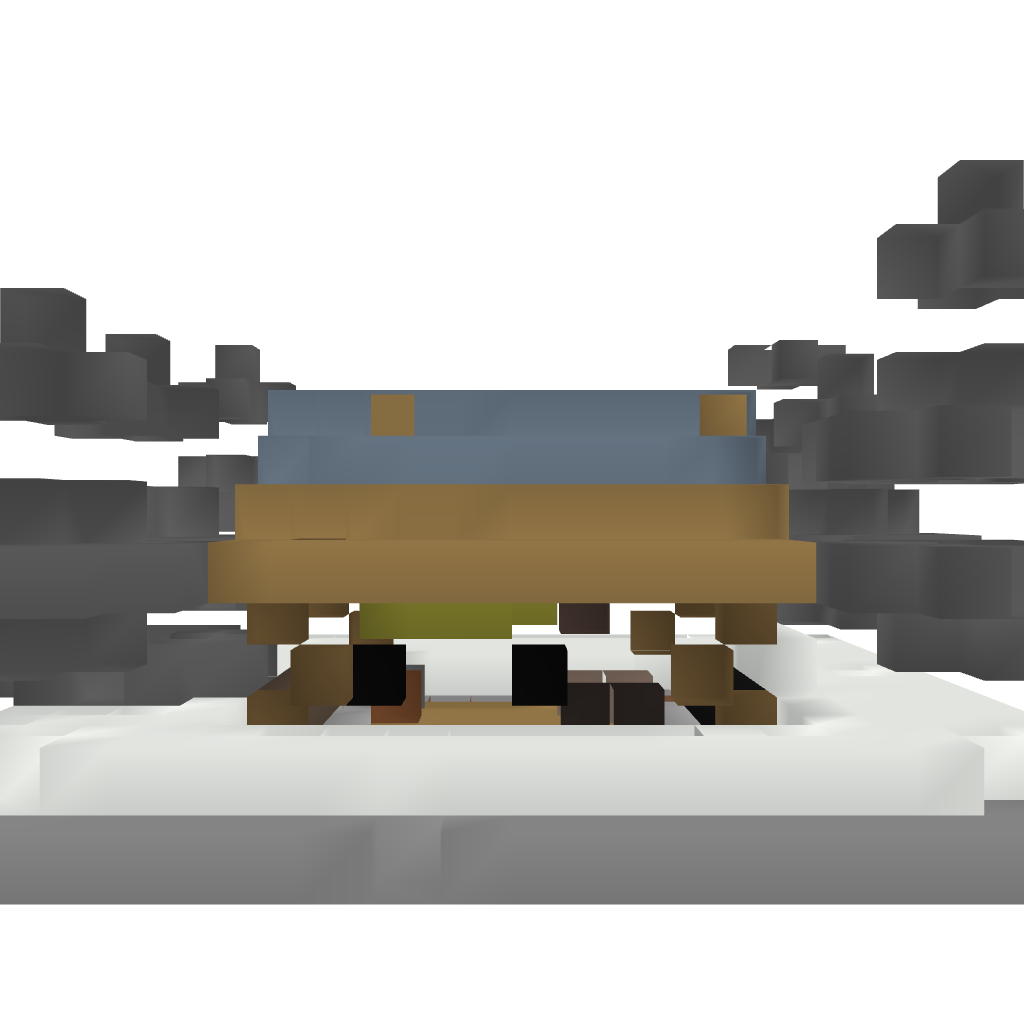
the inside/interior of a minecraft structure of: Taiga Hut